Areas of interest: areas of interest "Commercial service"
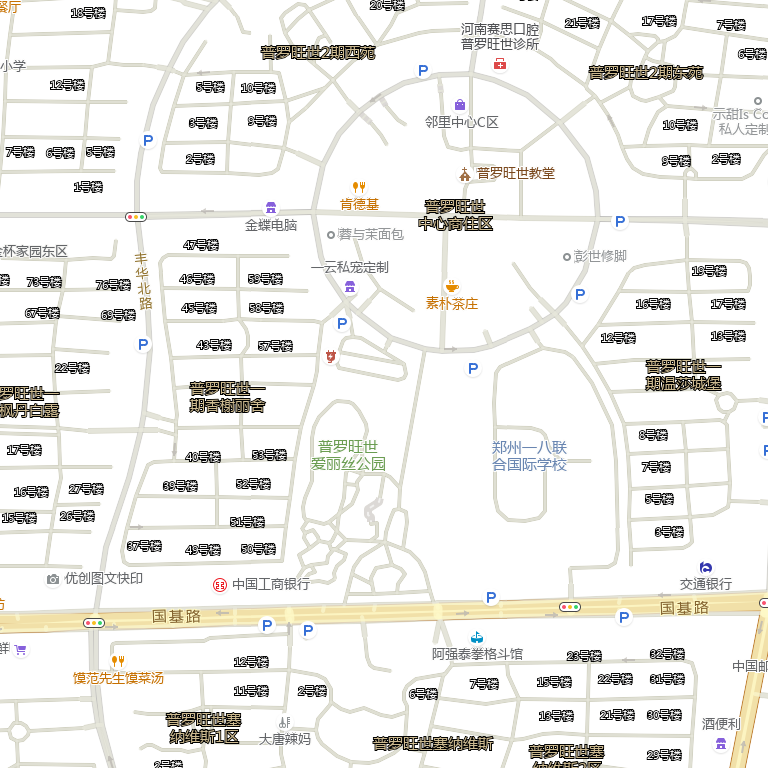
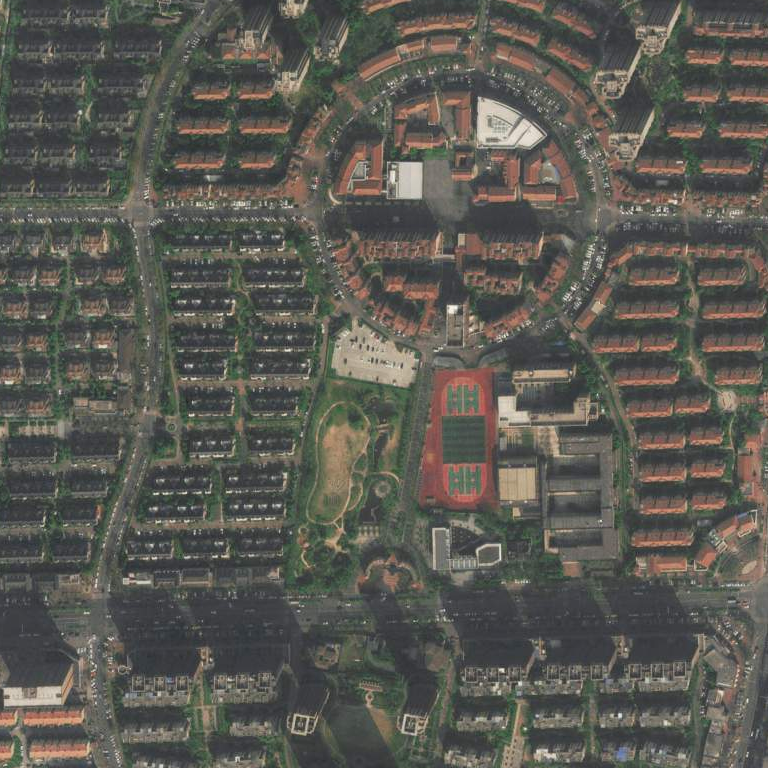